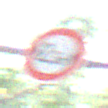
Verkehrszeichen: TatsaechlicheBreite2Komma3
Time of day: SunriseSunset
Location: Outdoor (Nature)
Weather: NotSpecified
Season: Autumn
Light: Natural